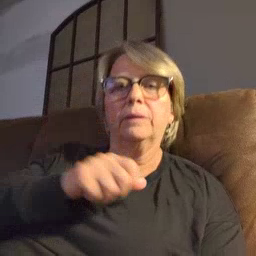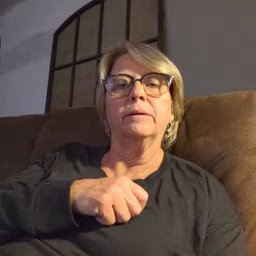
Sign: chocolate